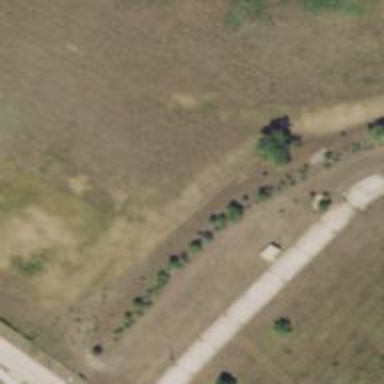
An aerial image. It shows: Abandoned railway.